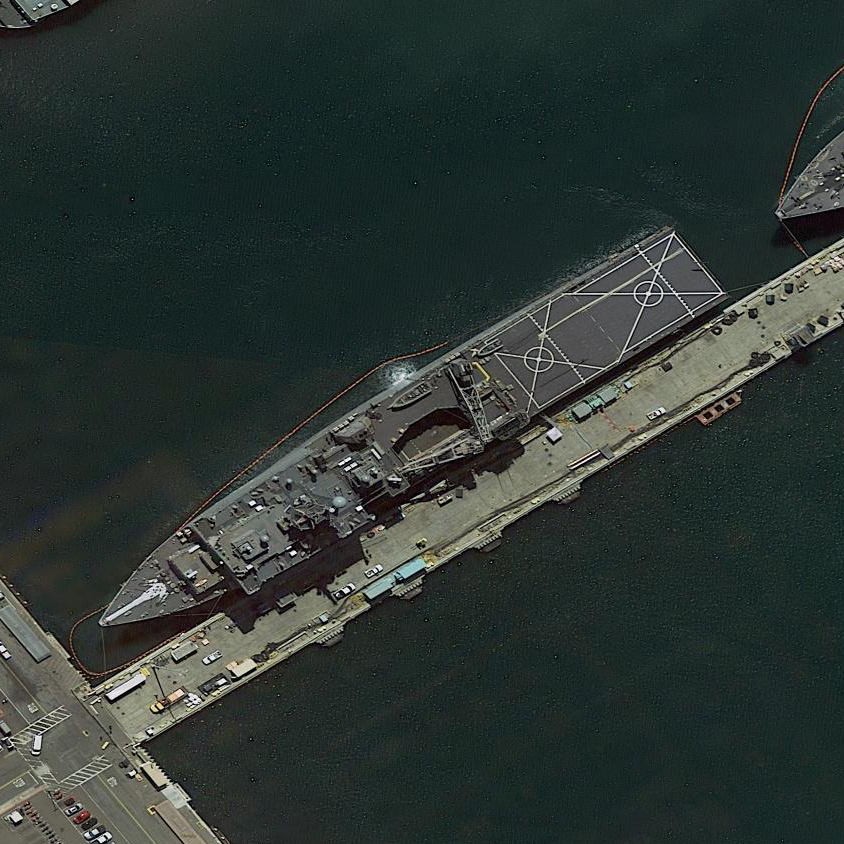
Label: combat